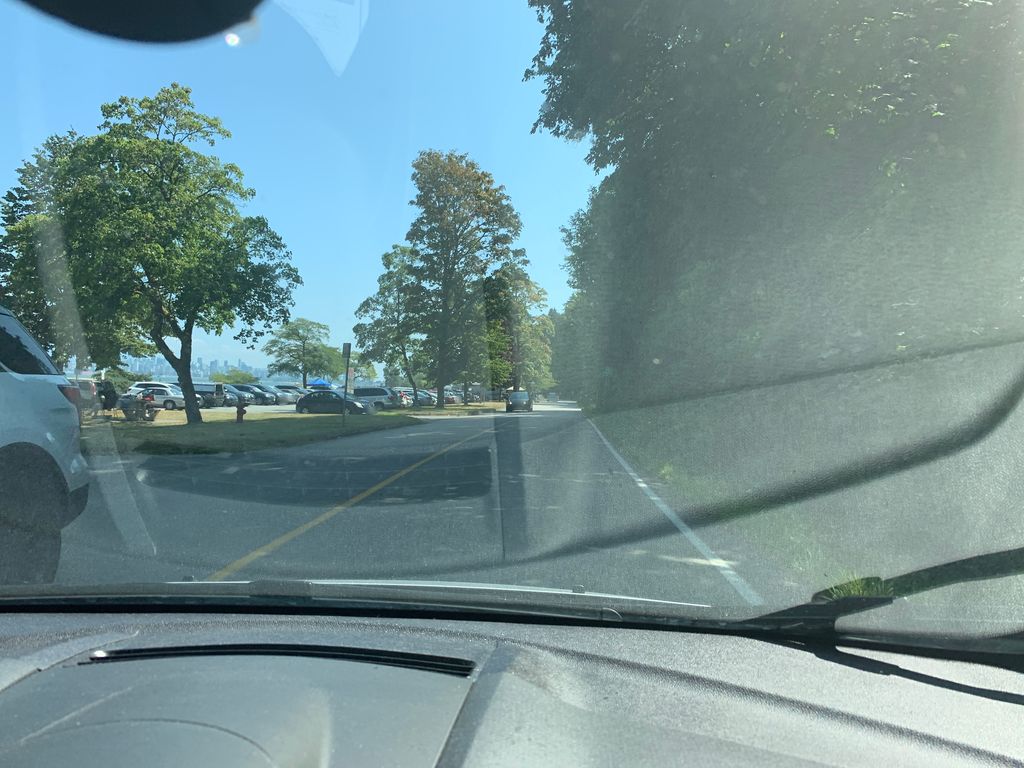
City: vancouver